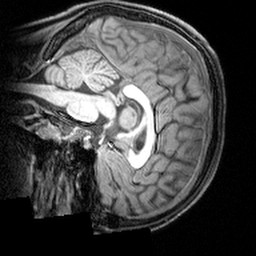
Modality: T1w
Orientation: sagittal
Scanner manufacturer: siemens
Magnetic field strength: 3 T
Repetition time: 1.9 s
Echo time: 0.00397 s